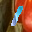
Label: 1